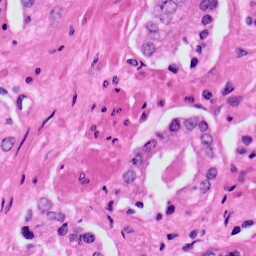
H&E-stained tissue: Prostate